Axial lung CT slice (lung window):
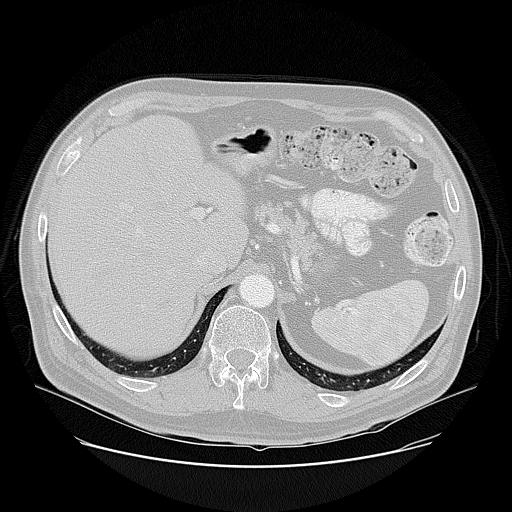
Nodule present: no